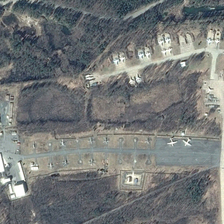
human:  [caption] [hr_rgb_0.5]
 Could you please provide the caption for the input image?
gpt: some planes are in an airport surrounded by many green trees .

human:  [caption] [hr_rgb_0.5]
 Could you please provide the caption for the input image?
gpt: some planes are in an airport surrounded by many green trees .

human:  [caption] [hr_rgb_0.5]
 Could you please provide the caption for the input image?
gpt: some planes are in an airport surrounded by many green trees .

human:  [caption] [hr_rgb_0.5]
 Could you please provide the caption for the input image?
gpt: some planes are in an airport surrounded by many green trees .

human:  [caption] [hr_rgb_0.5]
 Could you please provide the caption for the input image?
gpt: some planes are in an airport surrounded by many green trees .